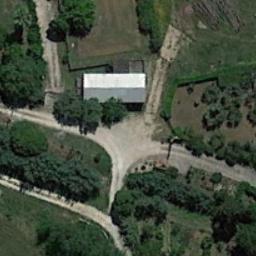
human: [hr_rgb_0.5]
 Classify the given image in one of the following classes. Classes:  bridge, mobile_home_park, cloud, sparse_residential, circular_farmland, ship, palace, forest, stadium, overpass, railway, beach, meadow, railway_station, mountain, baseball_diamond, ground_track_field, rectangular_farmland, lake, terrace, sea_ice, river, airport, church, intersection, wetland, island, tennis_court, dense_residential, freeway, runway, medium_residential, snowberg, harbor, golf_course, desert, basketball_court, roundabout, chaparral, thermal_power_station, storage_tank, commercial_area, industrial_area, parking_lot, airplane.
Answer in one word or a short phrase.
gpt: sparse_residential